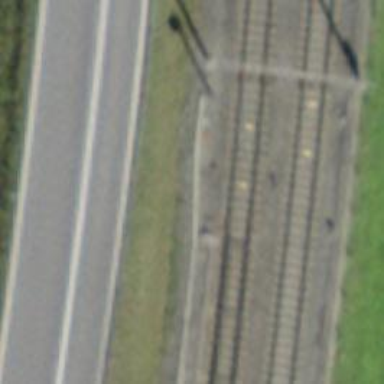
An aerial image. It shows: Railway switch.